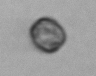
Label: Thalassiosira